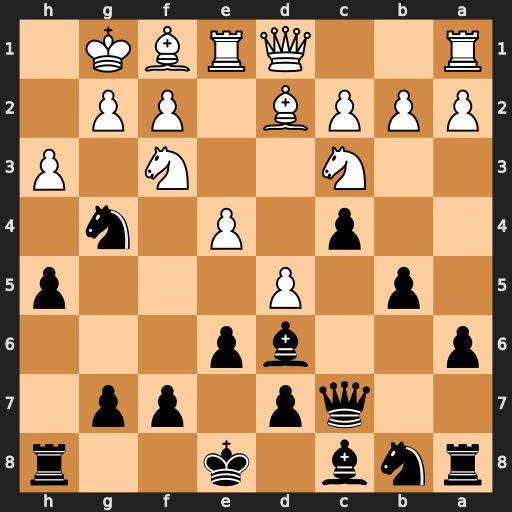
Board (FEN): rnb1k2r/2qp1pp1/p2bp3/1p1P3p/2p1P1n1/2N2N1P/PPPB1PP1/R2QRBK1
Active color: b
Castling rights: kq
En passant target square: -
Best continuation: Bh2+ Kh1 Nxf2#